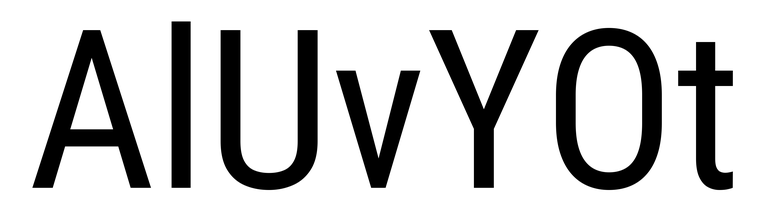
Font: Roboto_Condensed_Regular